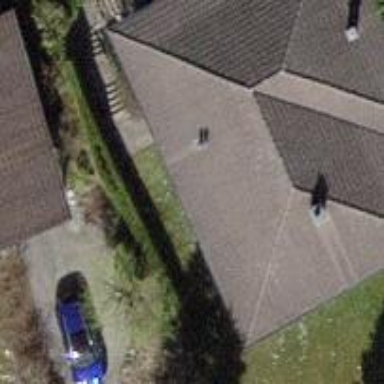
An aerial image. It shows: Simple house.